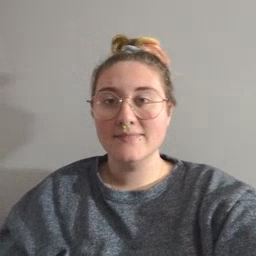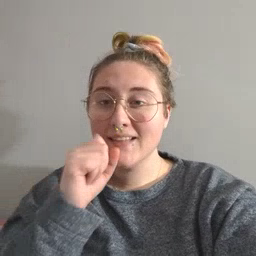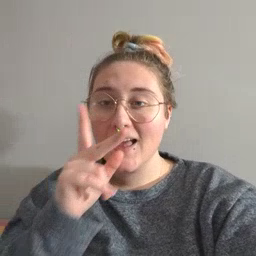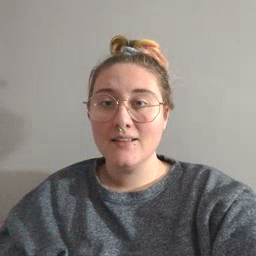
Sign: snack